Field crop: tomato
Growth stage: 1
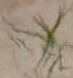
Species: cyperus